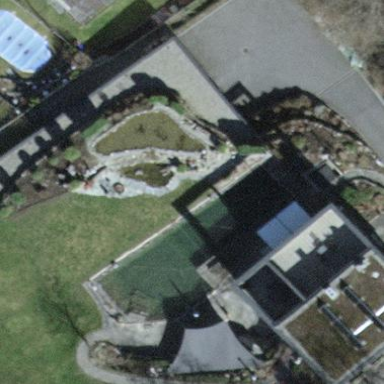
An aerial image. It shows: Swimming pool located in leisure land.